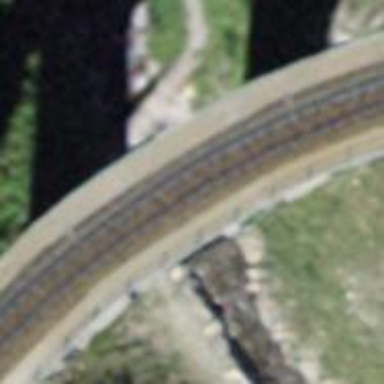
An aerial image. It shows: Narrow-gauge railway bridge with electrified contact line.